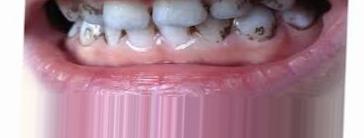
Condition: Tooth Discoloration